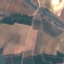
Land use / land cover: PermanentCrop